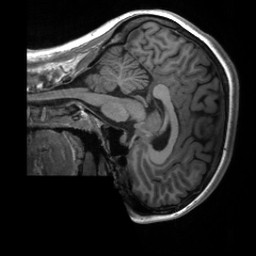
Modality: T1w
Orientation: sagittal
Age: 26
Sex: female
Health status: healthy
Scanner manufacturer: siemens
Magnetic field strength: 3 T
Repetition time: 2 s
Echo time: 0.00232 s